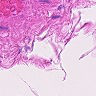
Metastatic tissue present: no